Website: apple-inc
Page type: customer-info-address
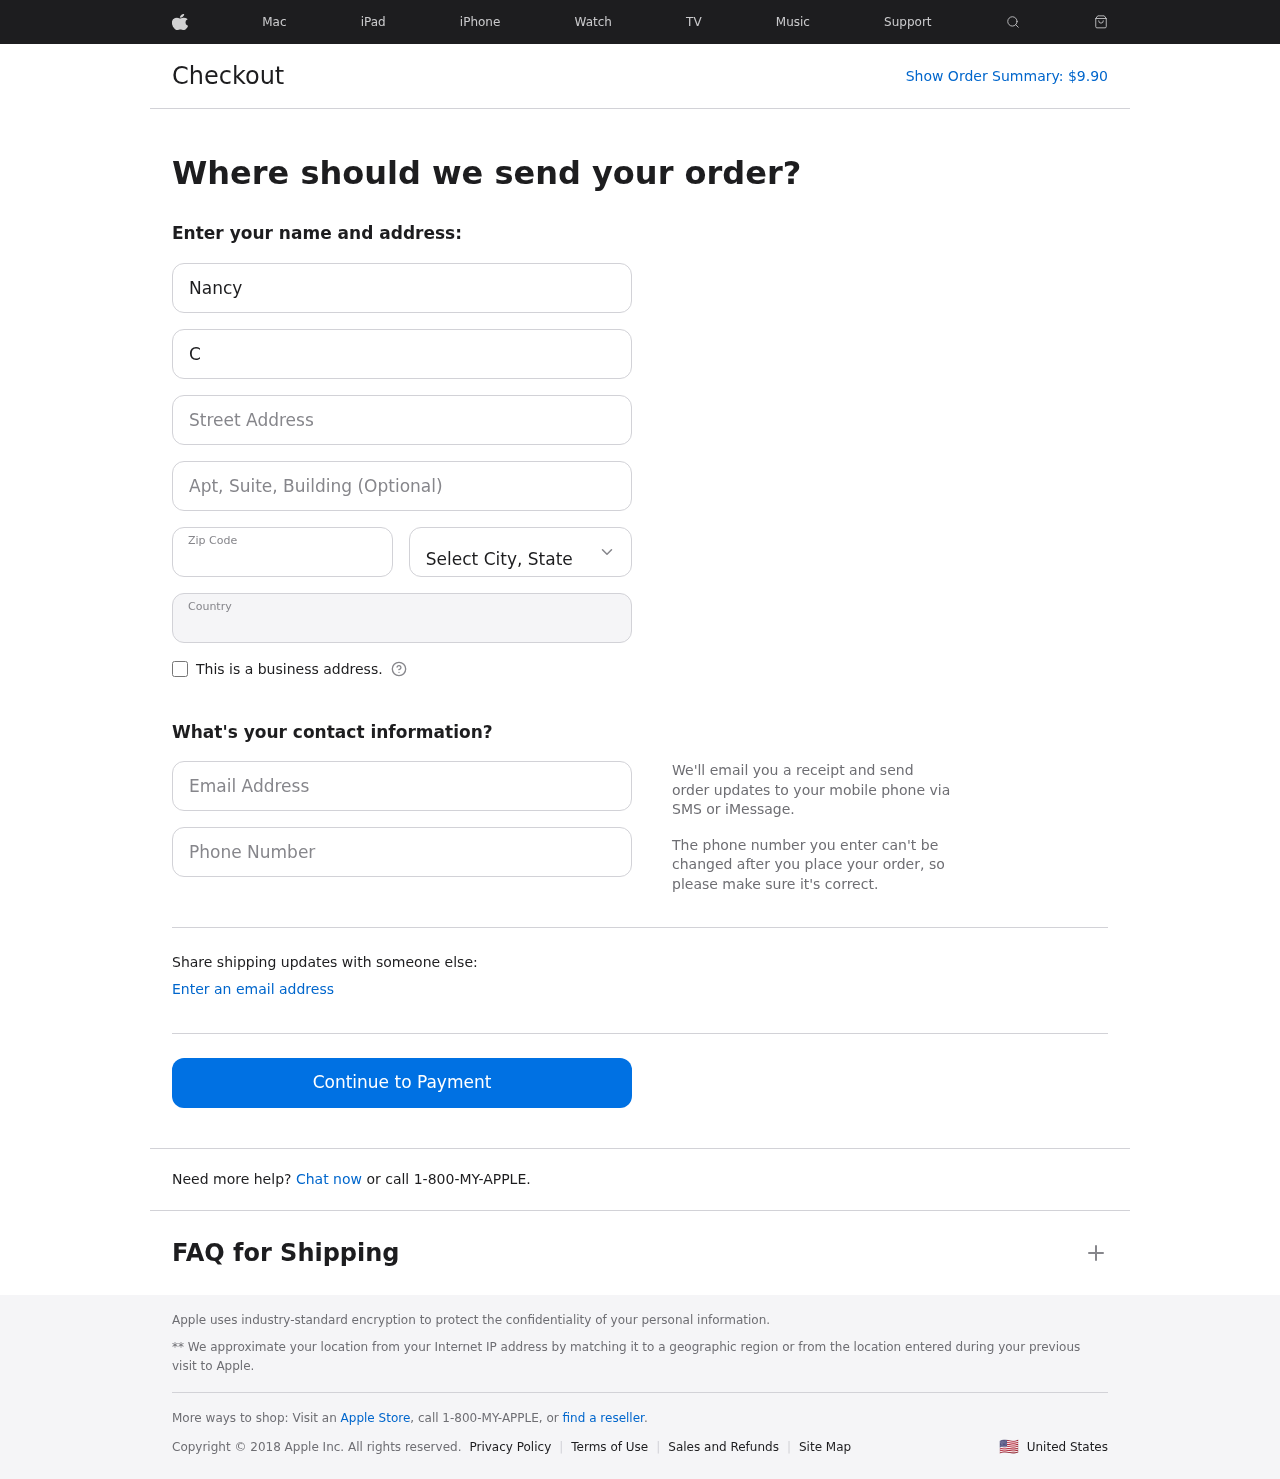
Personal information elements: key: PII_CITY_STATE
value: Hardinland, KY
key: PII_COUNTRY
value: United States
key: PII_EMAIL
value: nancy_cross@hotmail.com
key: PII_FIRSTNAME
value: Nancy
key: PII_LASTNAME
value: Cross
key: PII_PHONE
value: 6425970256
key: PII_POSTCODE
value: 04249
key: PII_STREET
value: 587 Robinson Trace Suite 390
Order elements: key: ORDER_TOTAL
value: $9.90